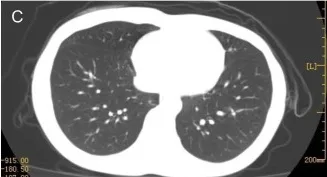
3 months. Of chemotherapy.
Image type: radiology (ct)